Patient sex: M
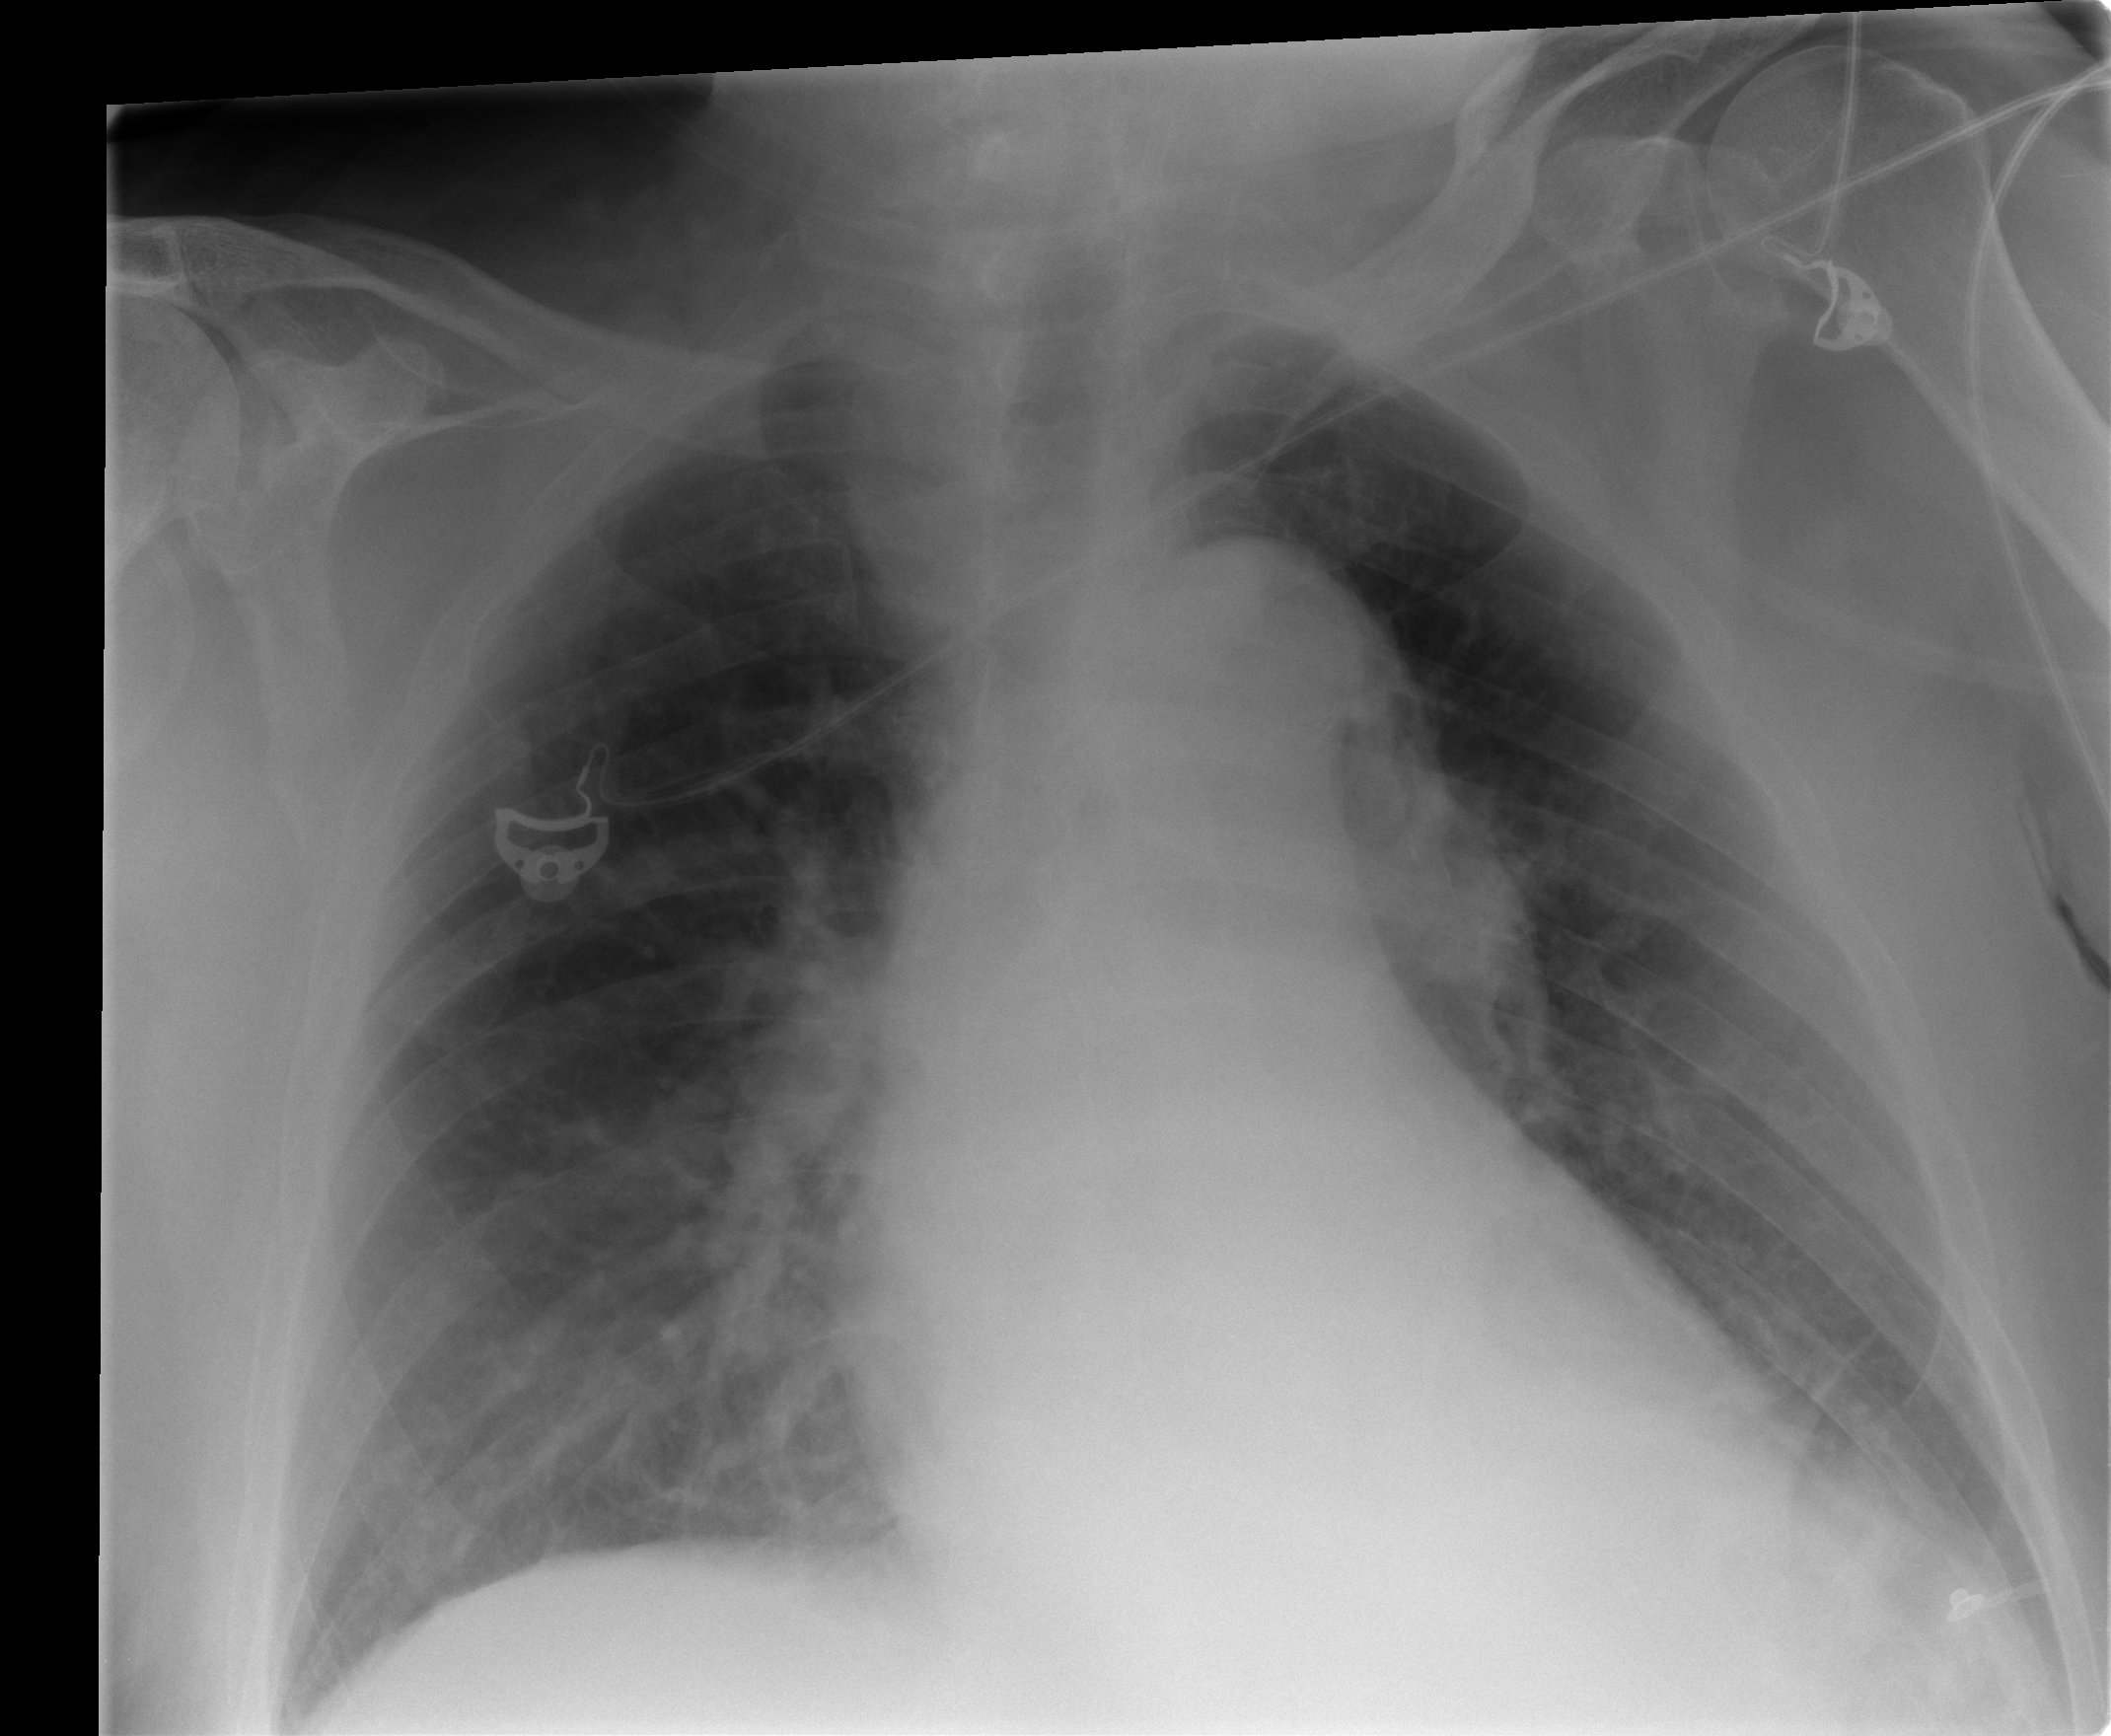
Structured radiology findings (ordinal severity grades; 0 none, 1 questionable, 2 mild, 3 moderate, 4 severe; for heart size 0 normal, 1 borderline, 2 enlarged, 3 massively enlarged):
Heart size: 2
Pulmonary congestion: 2
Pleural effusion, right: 0
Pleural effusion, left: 1
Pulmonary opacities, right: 0
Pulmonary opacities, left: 0
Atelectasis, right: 2
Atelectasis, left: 2